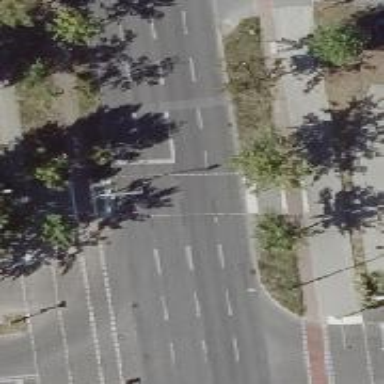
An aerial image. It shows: Road with traffic signals.